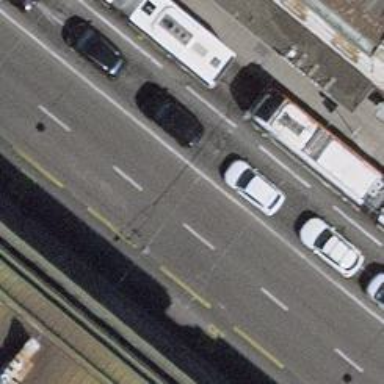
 accompanied by sidewalks on both sides. The presence of trolley wires and bus lane indicate shared bus and cycleway."